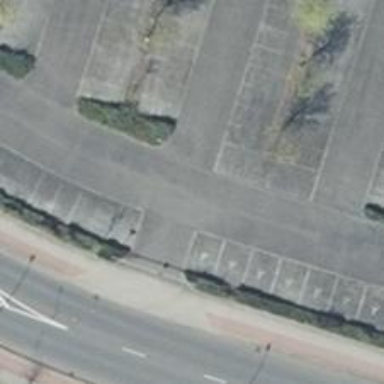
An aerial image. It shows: Paved parking aisle serving as service road.